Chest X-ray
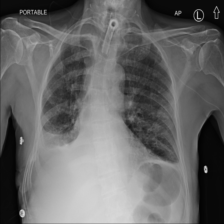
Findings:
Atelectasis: negative
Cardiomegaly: negative
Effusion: positive
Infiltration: negative
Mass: negative
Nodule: negative
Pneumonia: negative
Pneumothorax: negative
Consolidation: negative
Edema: negative
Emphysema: negative
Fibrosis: negative
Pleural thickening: negative
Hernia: negative